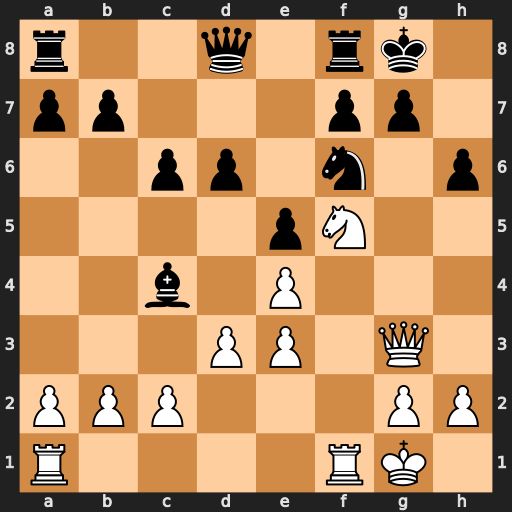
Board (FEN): r2q1rk1/pp3pp1/2pp1n1p/4pN2/2b1P3/3PP1Q1/PPP3PP/R4RK1
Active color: w
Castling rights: -
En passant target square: -
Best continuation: Qxg7#